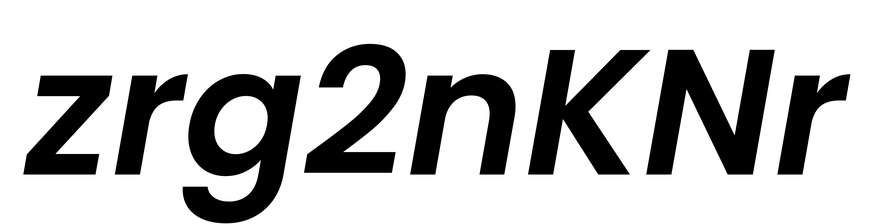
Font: Poppins-SemiBoldItalic